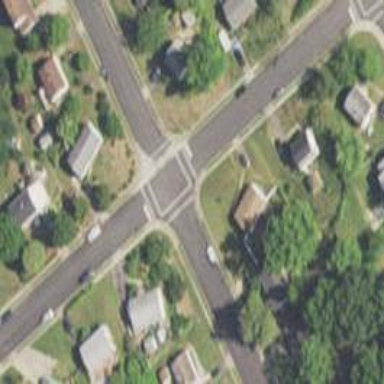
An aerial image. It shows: Stop road.